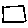
Label: square